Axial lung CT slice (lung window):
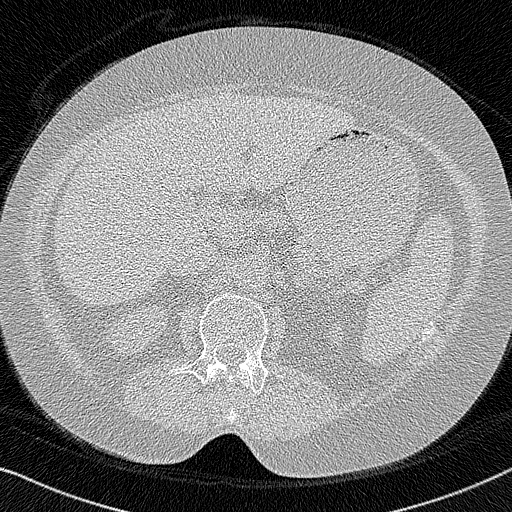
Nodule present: no